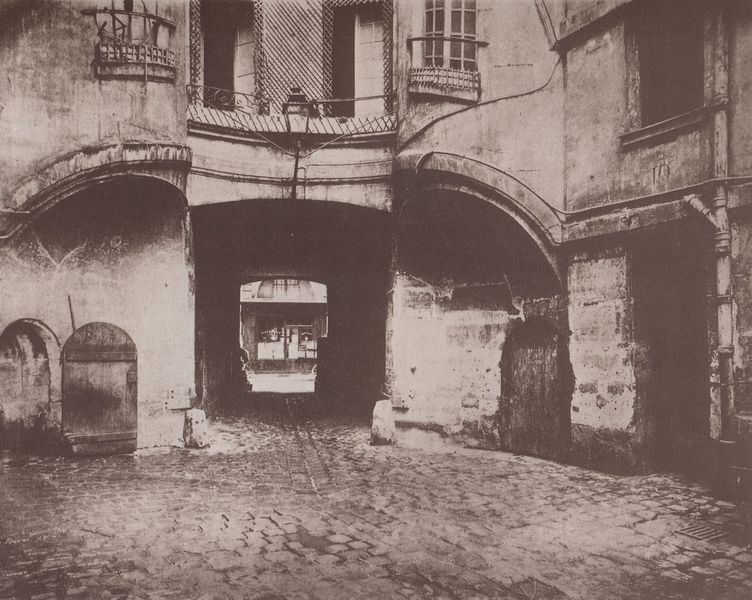
Titel: Alte Häuser, alte Straßen, pittoreske Ansichten, Cour du Dragon, Paris
Künstler: Jean Eugène Auguste Atget
Schlagwörter: schatten, weiß, stadt, fenster, grau, holz, laterne, licht, schwarz, tür, haus, wand, architektur, brüstung, gitter, balkon, gasse, pflaster, mauer, hof, sepia, durchgang, menschenleer, tor, balkone, foto, fotografie, photographie, bögen, innenhof, schwarzweiß, photo, fries, sims, gesims, putz, einfahrt, aufnahme, geschoss, rohr, etage, leitung, riegel, presllstein